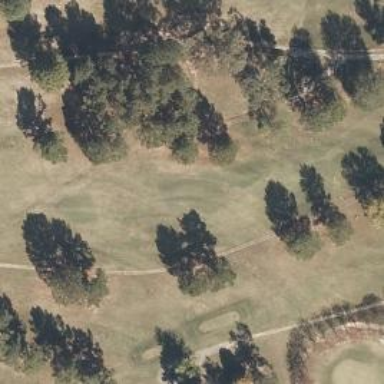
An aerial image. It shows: Golf hole.